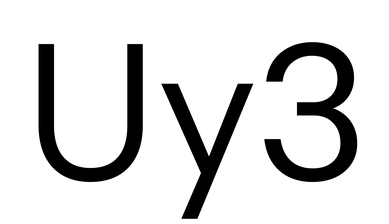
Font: InstrumentSans_Regular